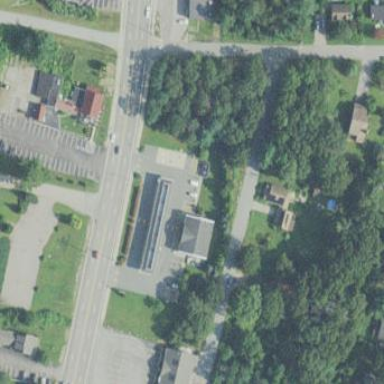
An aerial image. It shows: Fuel station.